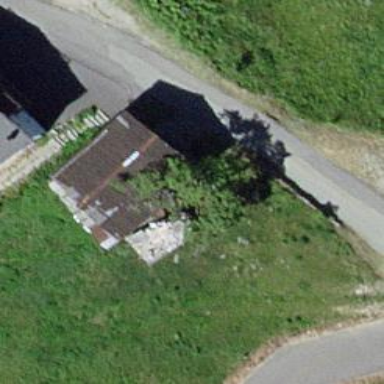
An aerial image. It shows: Simple house.